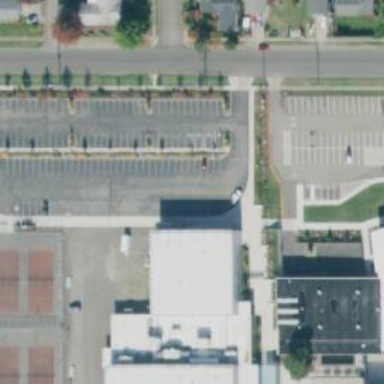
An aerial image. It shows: Parking space is available.